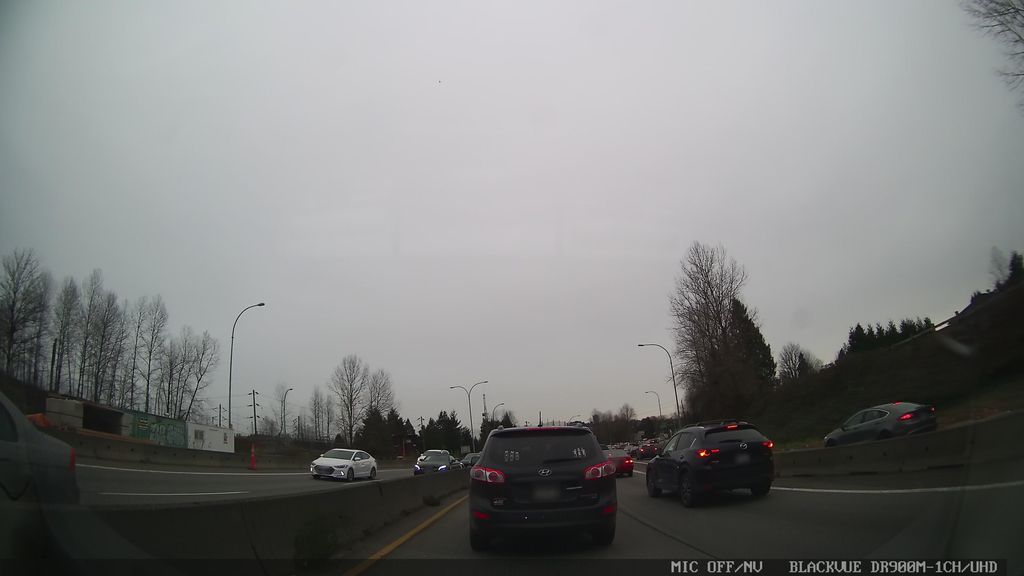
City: vancouver